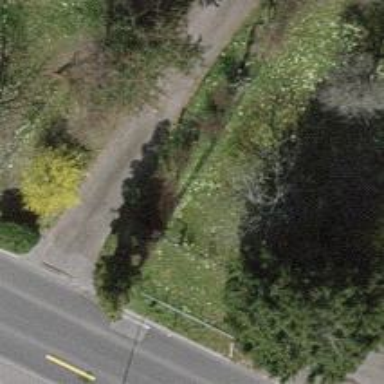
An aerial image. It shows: Deciduous broadleaved tree in garden.